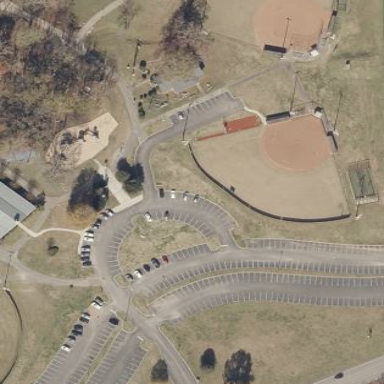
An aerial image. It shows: Softball pitch for baseball.